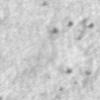
Label: no_change